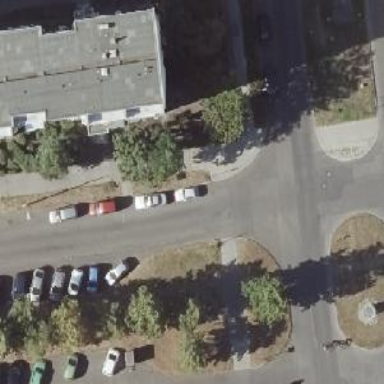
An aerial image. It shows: Uncontrolled footway crossing with pedestrian island.